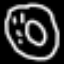
Label: donut